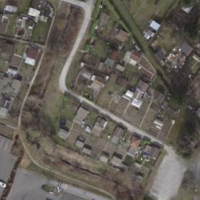
EUNIS habitat code: 55
Species observed at this site:
Lonicera acuminata